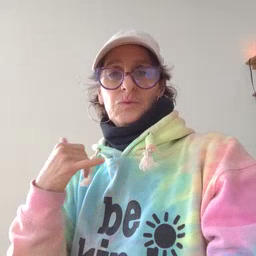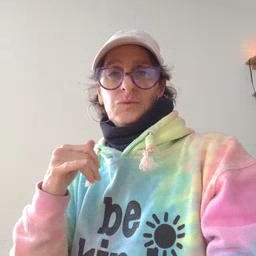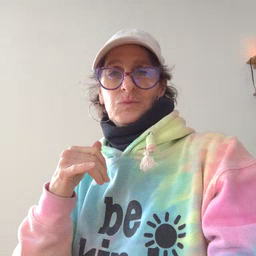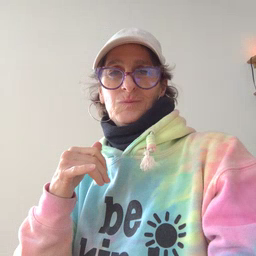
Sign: toy